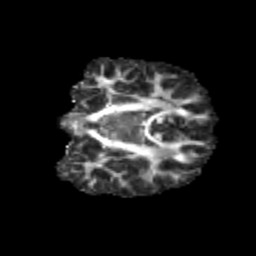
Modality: FA
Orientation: coronal
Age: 10
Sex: female
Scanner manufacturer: siemens
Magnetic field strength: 3 T
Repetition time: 3.8 s
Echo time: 0.07 s